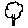
Label: tree